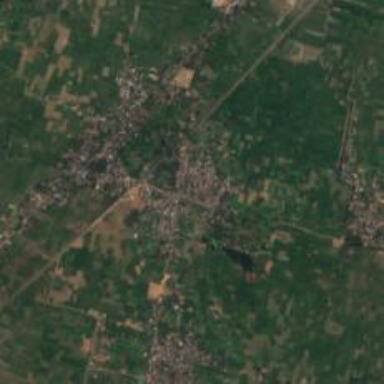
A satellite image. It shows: Village.